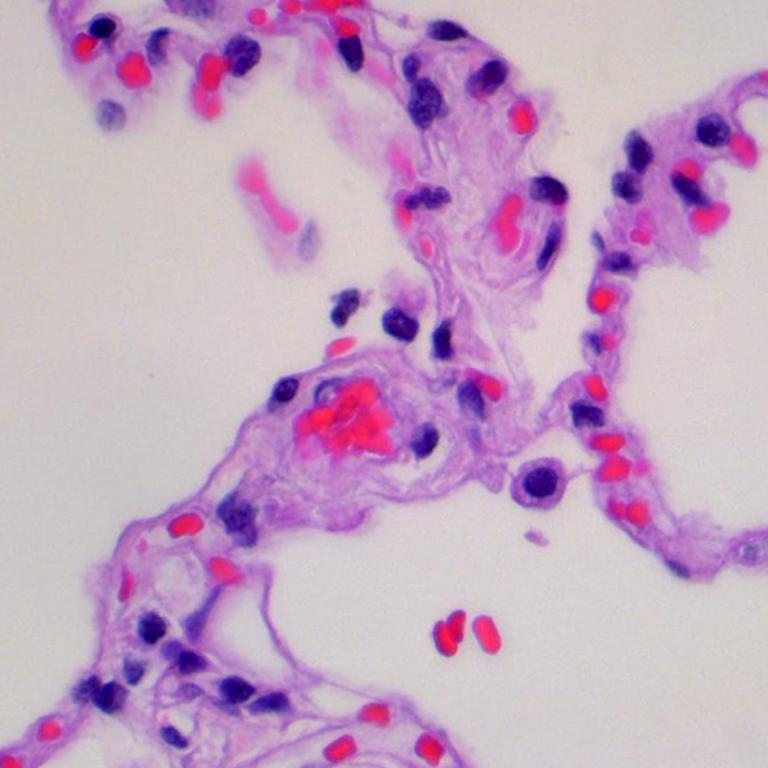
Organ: lung
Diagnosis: benign